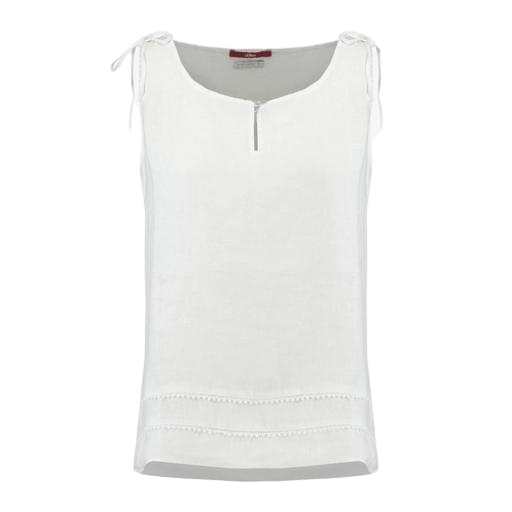
white sleeveless shirt, white sleeveless top, white sleeveless shell shirt, white background